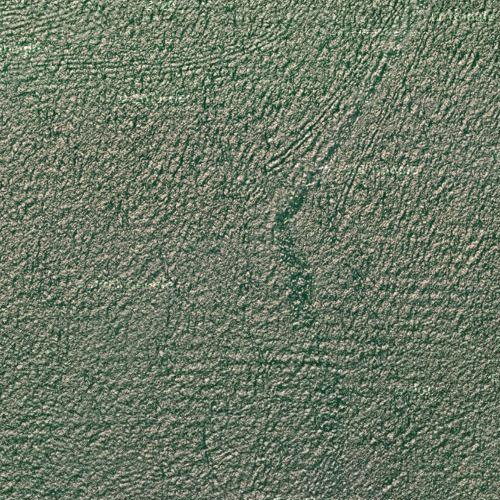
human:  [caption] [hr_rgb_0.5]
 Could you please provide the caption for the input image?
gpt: This is a part of deep green sparkling sea .

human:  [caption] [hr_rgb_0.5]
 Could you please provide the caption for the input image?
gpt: This is a part of ocean with deep green water .

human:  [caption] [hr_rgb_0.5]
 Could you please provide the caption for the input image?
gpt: A part of ocean with deep green waters .

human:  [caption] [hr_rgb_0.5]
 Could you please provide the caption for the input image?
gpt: This is a part of deep green sparkling sea .

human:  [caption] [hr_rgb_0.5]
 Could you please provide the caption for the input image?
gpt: This is a part of ocean with deep green water shining .